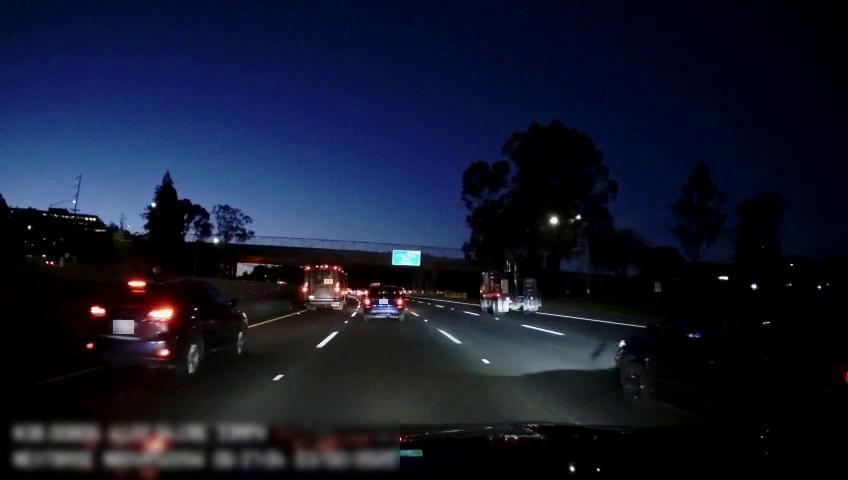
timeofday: Night
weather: Other
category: Drivable Space
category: Vehicles | Other LV
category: Vehicles | Bus
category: Vehicles | Car
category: Vehicles | Car
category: Vehicles | Car
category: Lanes | Alternate Lane
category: Lanes | Current Lane
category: Lanes | Current Lane
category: Lanes | Alternate Lane
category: Lanes | Alternate Lane
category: Traffic | Signs